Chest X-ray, PA view. Patient: 25 years old, sex F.
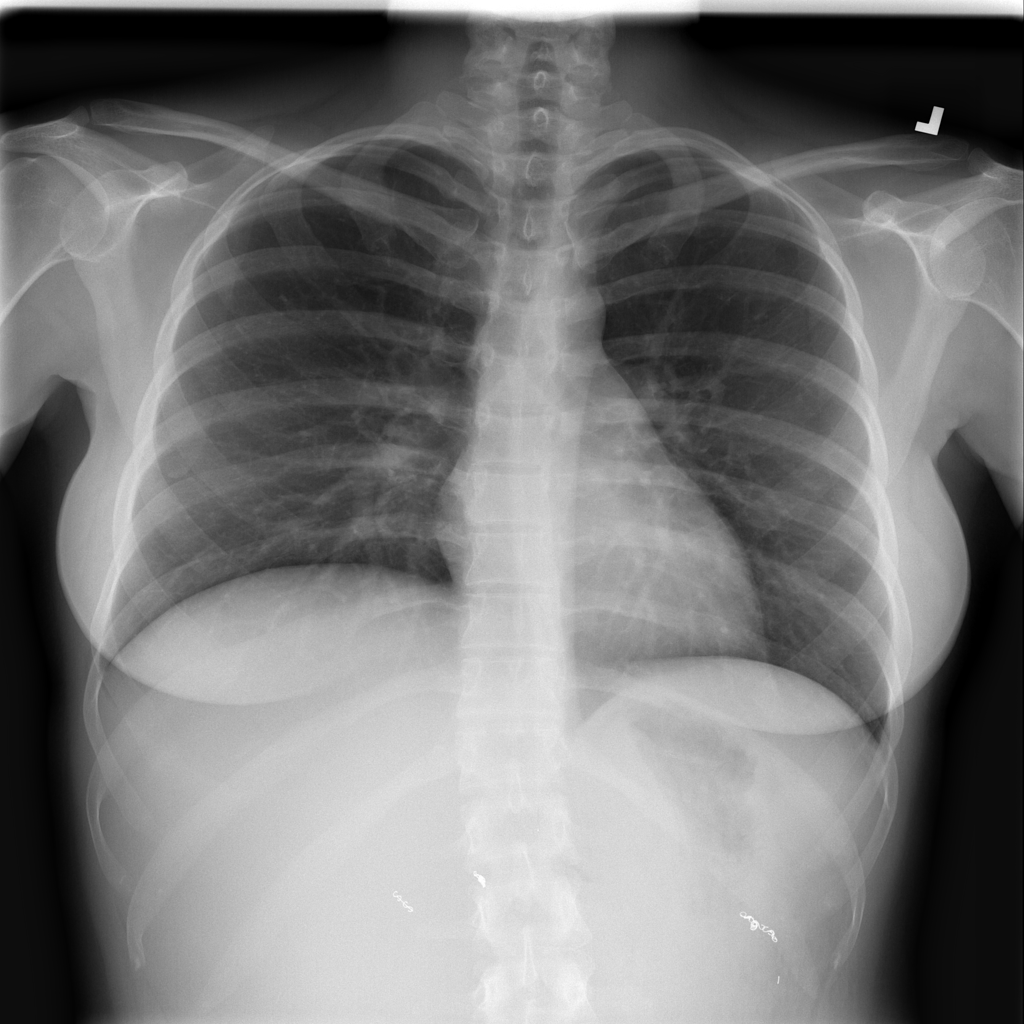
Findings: No Finding